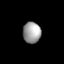
Tissue: lung
Cell type: Endothelial cells
Senescence score: 0.6358
Nuclear area (px): 368
Mean DAPI intensity: 159.829